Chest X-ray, PA view. Patient: 64 years old, sex M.
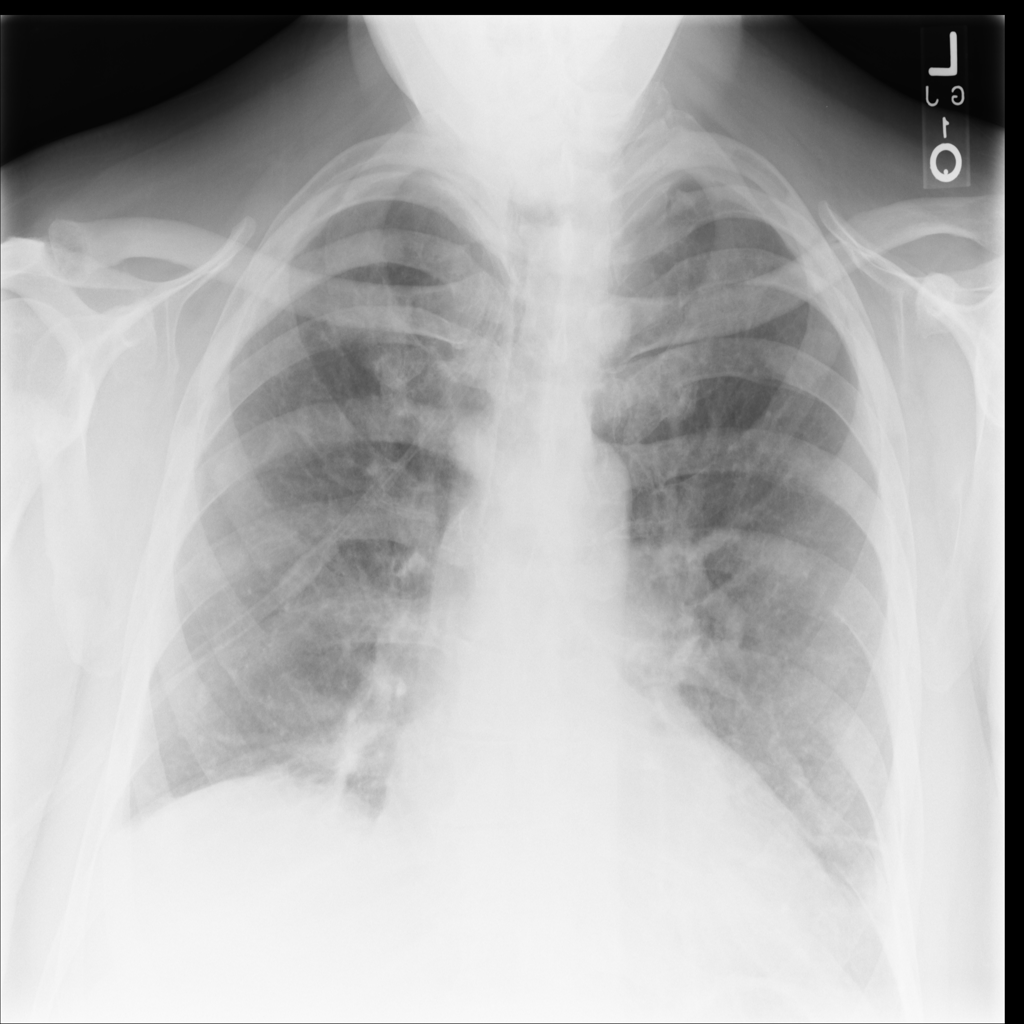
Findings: Infiltration